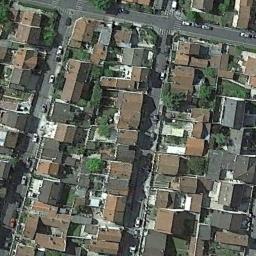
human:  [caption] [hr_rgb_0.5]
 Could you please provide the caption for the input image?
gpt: The dense residential is next to the road with some cars .

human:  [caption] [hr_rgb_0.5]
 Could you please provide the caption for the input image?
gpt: There are many roads and neatly arranged houses and trees and many vehicles in densely populated areas .

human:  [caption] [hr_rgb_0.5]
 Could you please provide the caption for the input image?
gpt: A dense residential area has lots of trees and houses of the same style while some roads go through the residential area .

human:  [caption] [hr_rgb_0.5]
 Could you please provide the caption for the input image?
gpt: There are trees near the house .

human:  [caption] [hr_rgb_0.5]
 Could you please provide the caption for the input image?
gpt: There are many brown buildings and some black buildings on dense residential area .